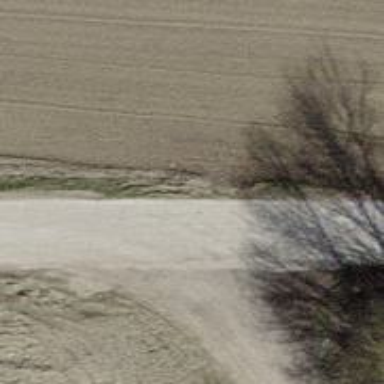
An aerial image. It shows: Asphalt agricultural track with grade1 surface. It is suitable for agricultural vehicles.